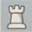
Piece: wR